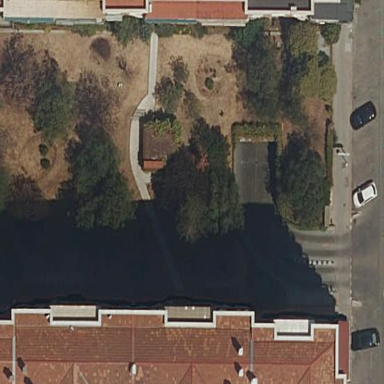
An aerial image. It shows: Garden area designated for leisure land.